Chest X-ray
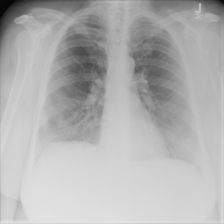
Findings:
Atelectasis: negative
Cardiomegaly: negative
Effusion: negative
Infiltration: negative
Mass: negative
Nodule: negative
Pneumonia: negative
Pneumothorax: negative
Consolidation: negative
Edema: negative
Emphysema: negative
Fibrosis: negative
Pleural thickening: negative
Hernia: negative